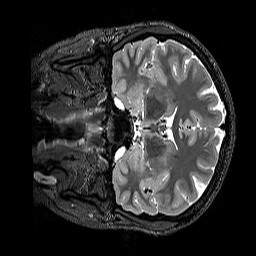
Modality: T2w
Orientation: coronal
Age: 26
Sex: female
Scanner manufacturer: siemens
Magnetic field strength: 3 T
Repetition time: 3.2 s
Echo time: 0.728 s